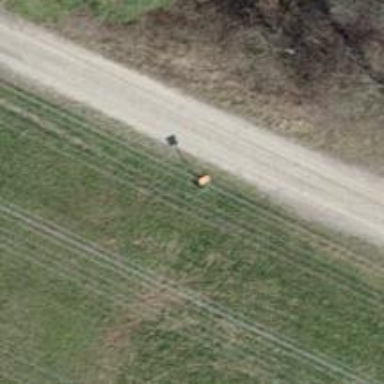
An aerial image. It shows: Pipeline marker.